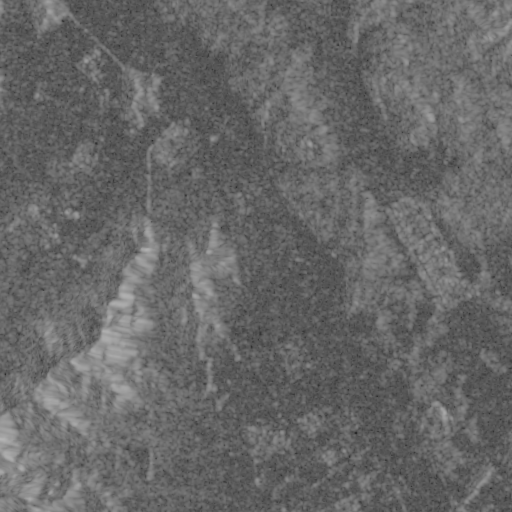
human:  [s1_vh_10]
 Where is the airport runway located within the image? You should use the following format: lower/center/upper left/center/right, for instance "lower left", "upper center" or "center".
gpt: The airport runway is located in the upper left of the image.
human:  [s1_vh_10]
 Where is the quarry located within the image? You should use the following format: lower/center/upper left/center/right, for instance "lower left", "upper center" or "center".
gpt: The quarry is located in the upper left of the image.
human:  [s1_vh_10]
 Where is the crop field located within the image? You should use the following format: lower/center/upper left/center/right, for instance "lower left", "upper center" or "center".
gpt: There is no crop field in the image.

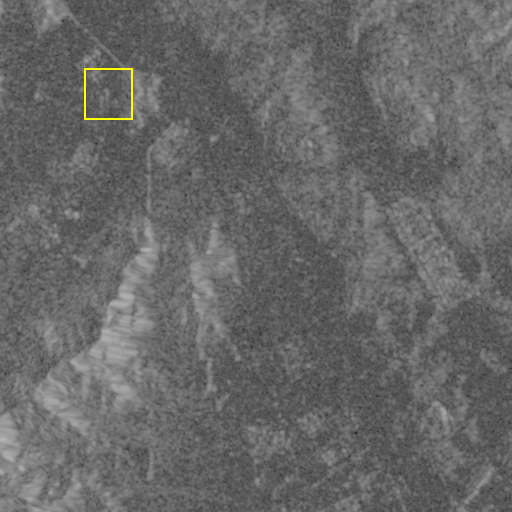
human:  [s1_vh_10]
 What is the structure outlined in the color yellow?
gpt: The structure outlined in yellow is a quarry.
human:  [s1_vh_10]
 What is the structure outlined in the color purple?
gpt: There is no purple outline.